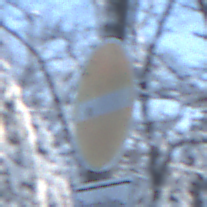
Verkehrszeichen: VerbotDerEinfahrt
Zusatzzeichen unten: SonstigeFahrzeugePersonengruppenFrei1
Umgebung: Outdoor, Nature
Tageszeit: MorningAfternoon
Wetter: Clear
Licht: Natural
Jahreszeit: Winter
Kontrast: LowContrast